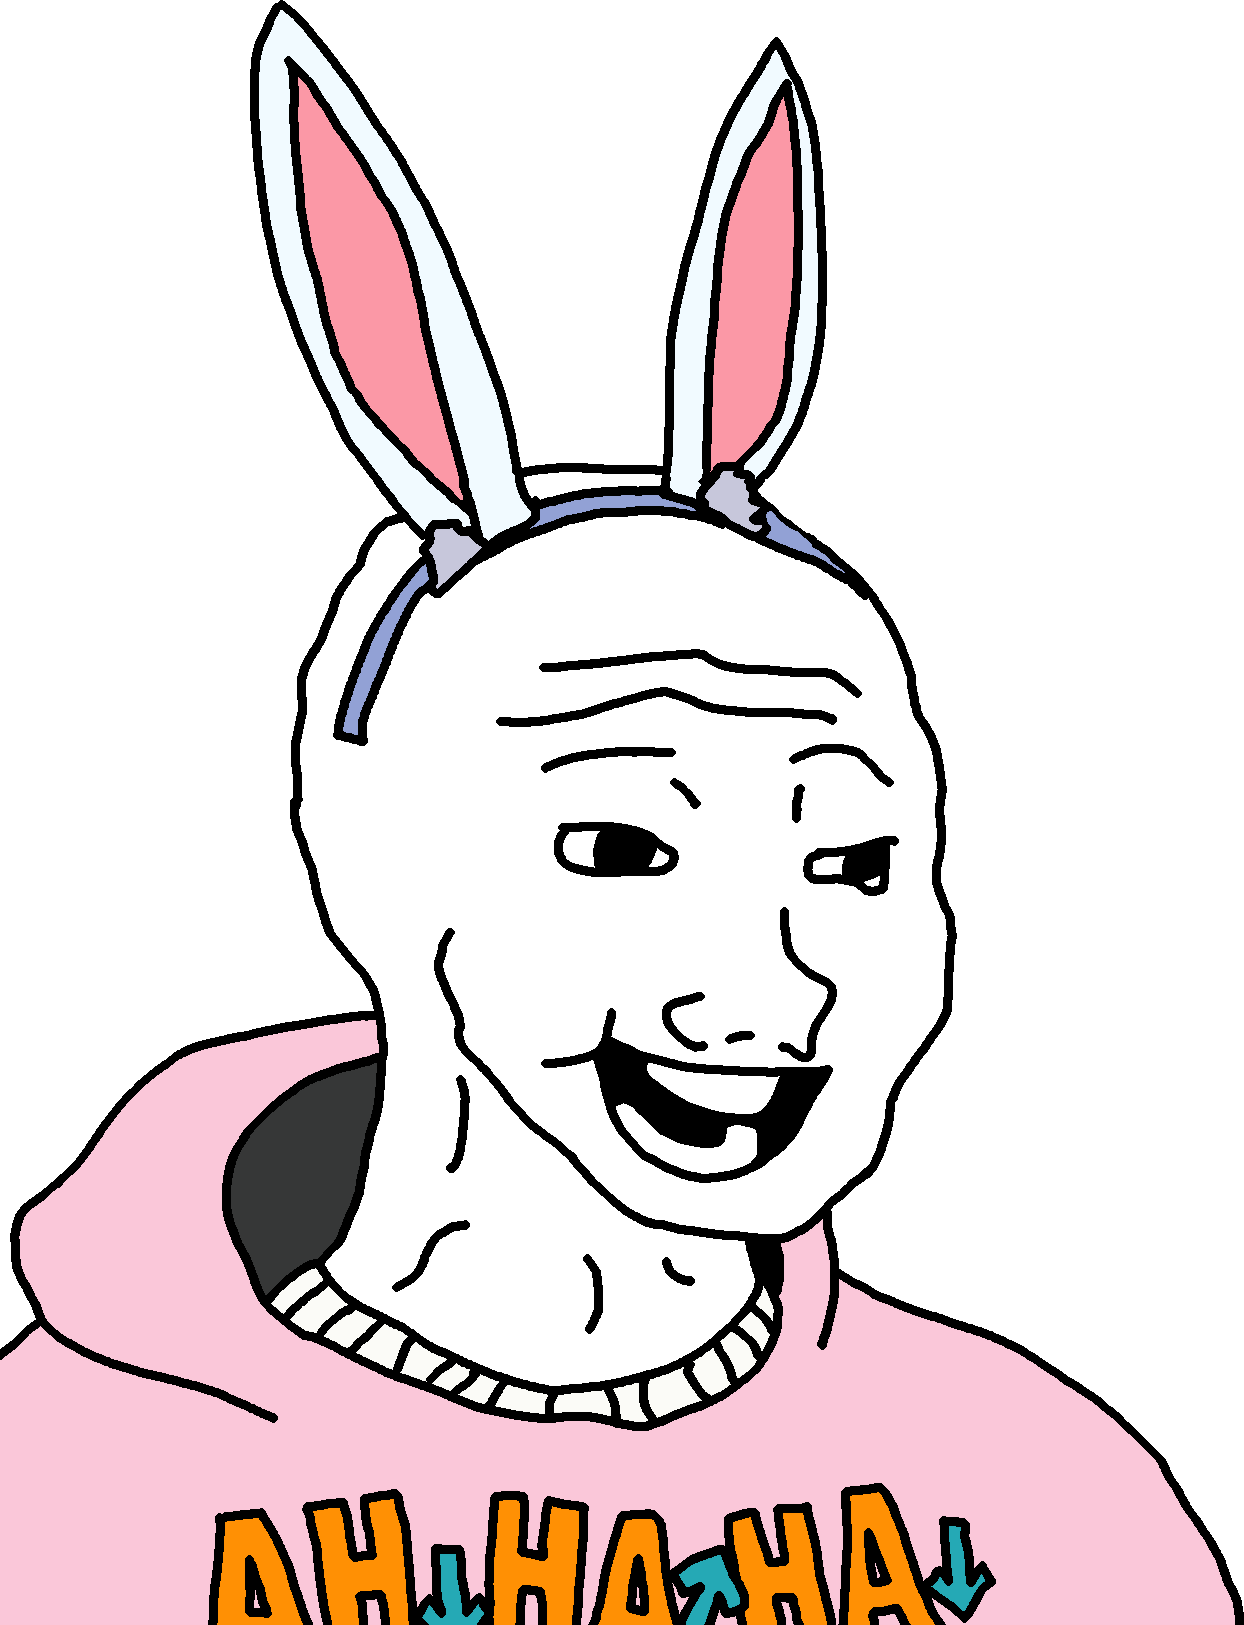
Label: 5_Bloomer